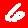
Digit: 6